Field crop: maize
Growth stage: 2
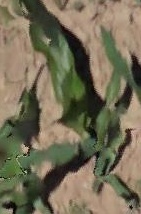
Species: maize